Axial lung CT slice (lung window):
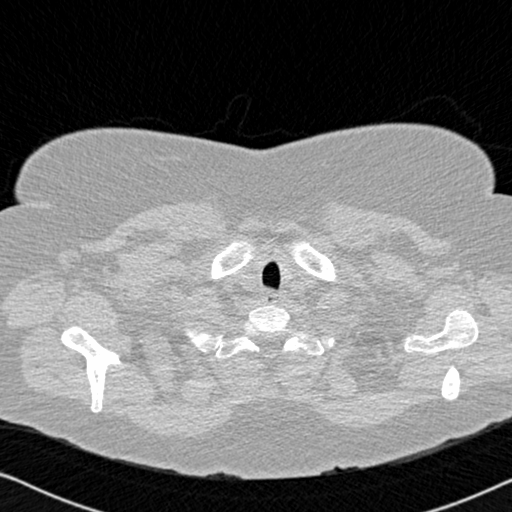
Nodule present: no